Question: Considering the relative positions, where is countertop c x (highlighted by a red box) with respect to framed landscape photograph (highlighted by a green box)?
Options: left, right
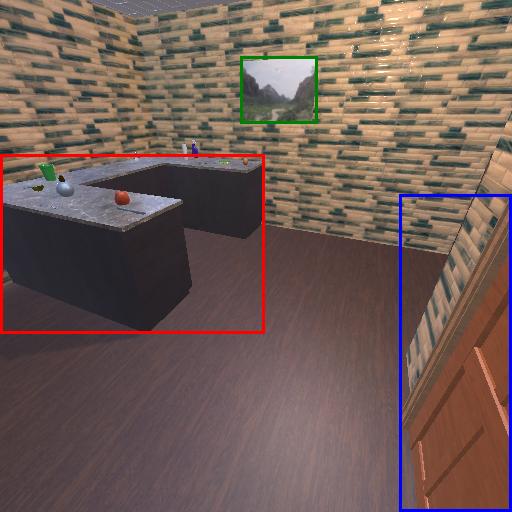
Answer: left